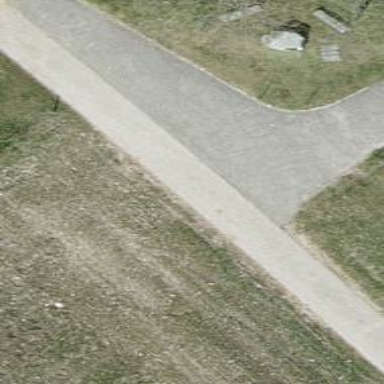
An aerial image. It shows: Unclassified road with paved surface.